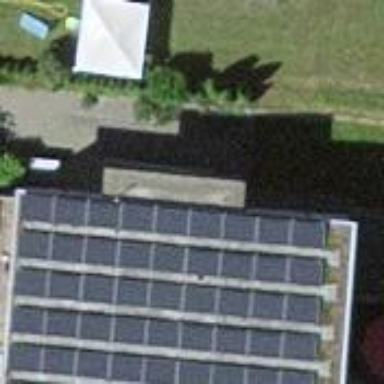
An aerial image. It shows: Flat-roofed building.